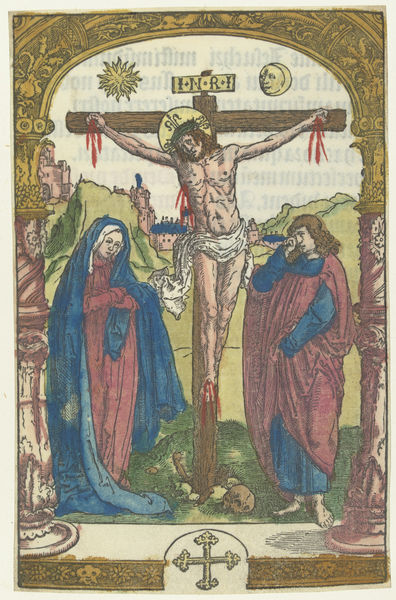
Titel: Christus aan het kruis
Künstler: Lucas van Leyden
Standort: Amsterdam
Institution: Rijksmuseum
Schlagwörter: berg, blau, himmel, nackt, grün, landschaft, menschen, frau, säulen, rot, bibel, johannes, tod, trauer, kirche, sonne, gold, bogen, ornamente, mond, blut, gewölbe, burg, kreuz, weinen, druck, seite, koloriert, buchseite, heiligenschein, jesus, kreuzigung, kruzifix, maria, maria magdalena, blau rot, glorie, golgatha, inri